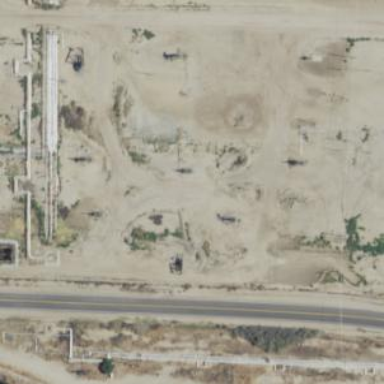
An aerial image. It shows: Petroleum well.